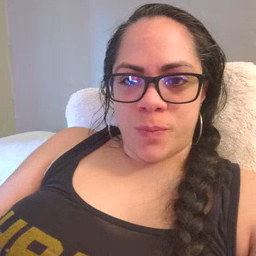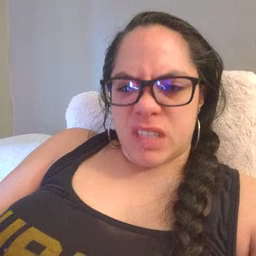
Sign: room